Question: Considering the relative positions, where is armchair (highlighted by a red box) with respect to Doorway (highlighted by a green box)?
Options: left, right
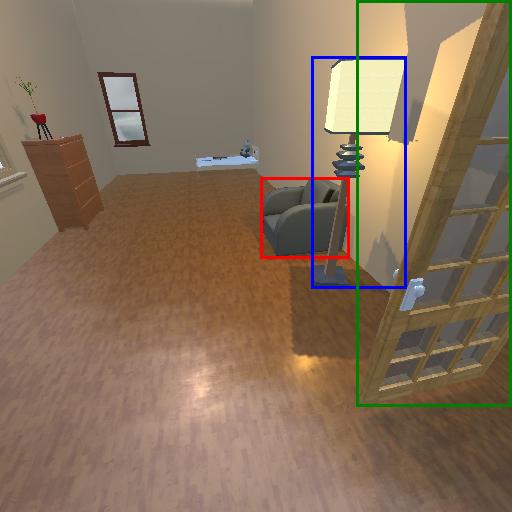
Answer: left